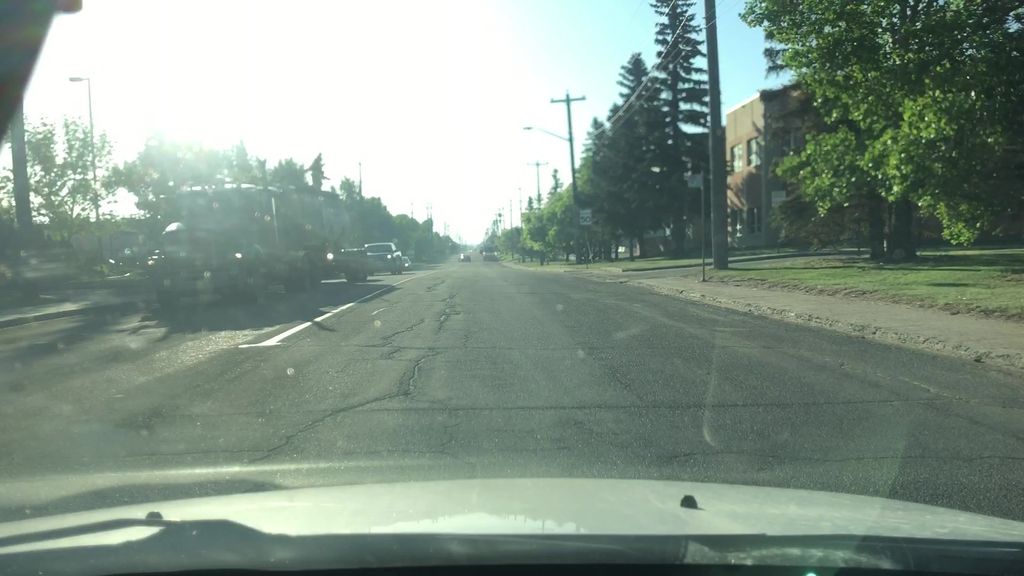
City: edmonton